Question: How can I get 'page-break-after' to work on a div that I am showing as 'display:none' with '@media screen'?
I want the image to only show when I print but also page break after it so the rest of the divs print onto the second page.
<URL>
this is the result I'm getting:

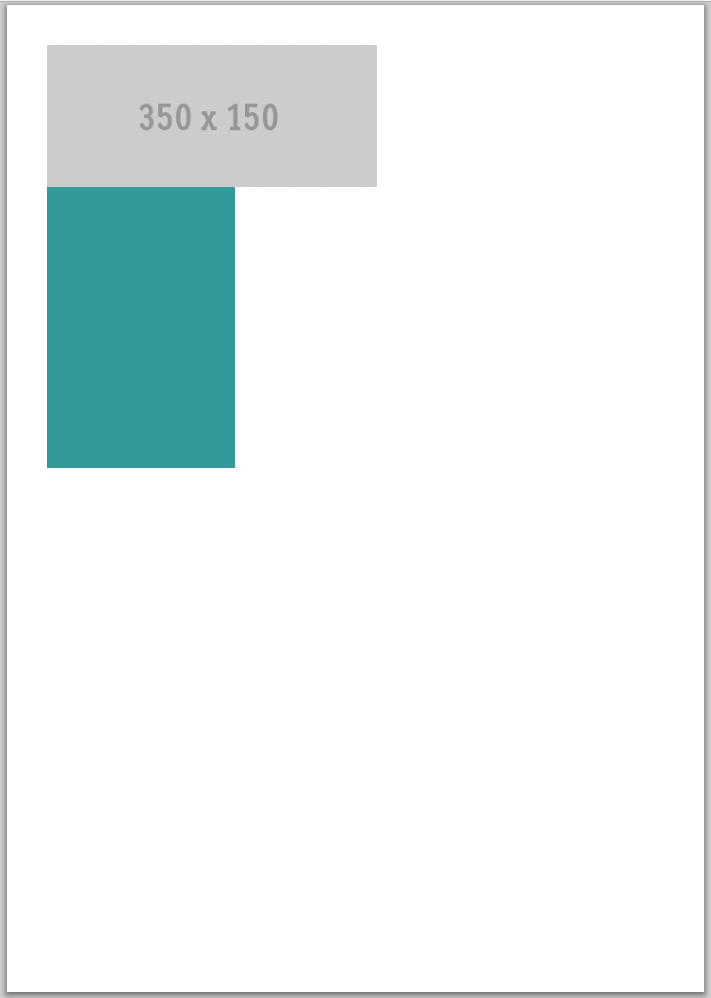
Answer: In your current CSS you have:
'''
@media screen { .image { display:none; } }
@media print { .image { break-after:always;} }
.one { width:200px; height:100px; background-color:#339999;}
'''
Where you have:
'''
@media print { .image { break-after:always;} }
'''
Try changing this to:
'''
@media print { .image { page-break-after:always;} }
'''
Hope this works.